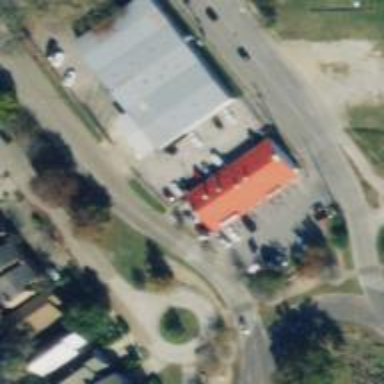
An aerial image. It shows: Convenience shop.